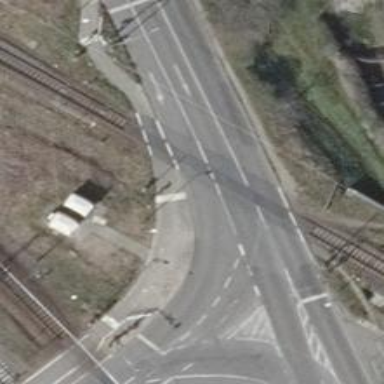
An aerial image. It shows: Level crossing with light signals and saltire markings.